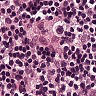
Metastatic tissue present: no